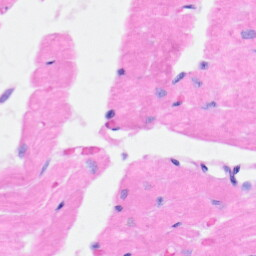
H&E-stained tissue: Heart